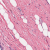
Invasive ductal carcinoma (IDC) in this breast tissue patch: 0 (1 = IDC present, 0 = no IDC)